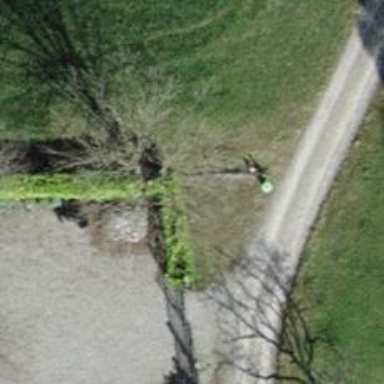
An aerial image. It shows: Hedge acting as barrier.